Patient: sex M, age 58
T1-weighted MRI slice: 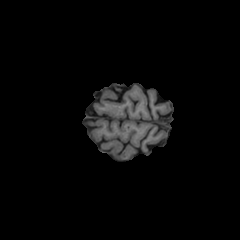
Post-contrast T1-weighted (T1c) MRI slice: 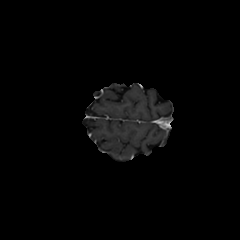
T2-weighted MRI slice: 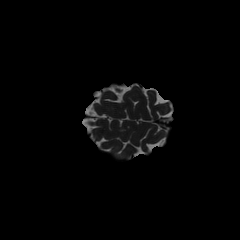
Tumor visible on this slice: yes
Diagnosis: Glioblastoma, IDH-wildtype
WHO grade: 4